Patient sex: M
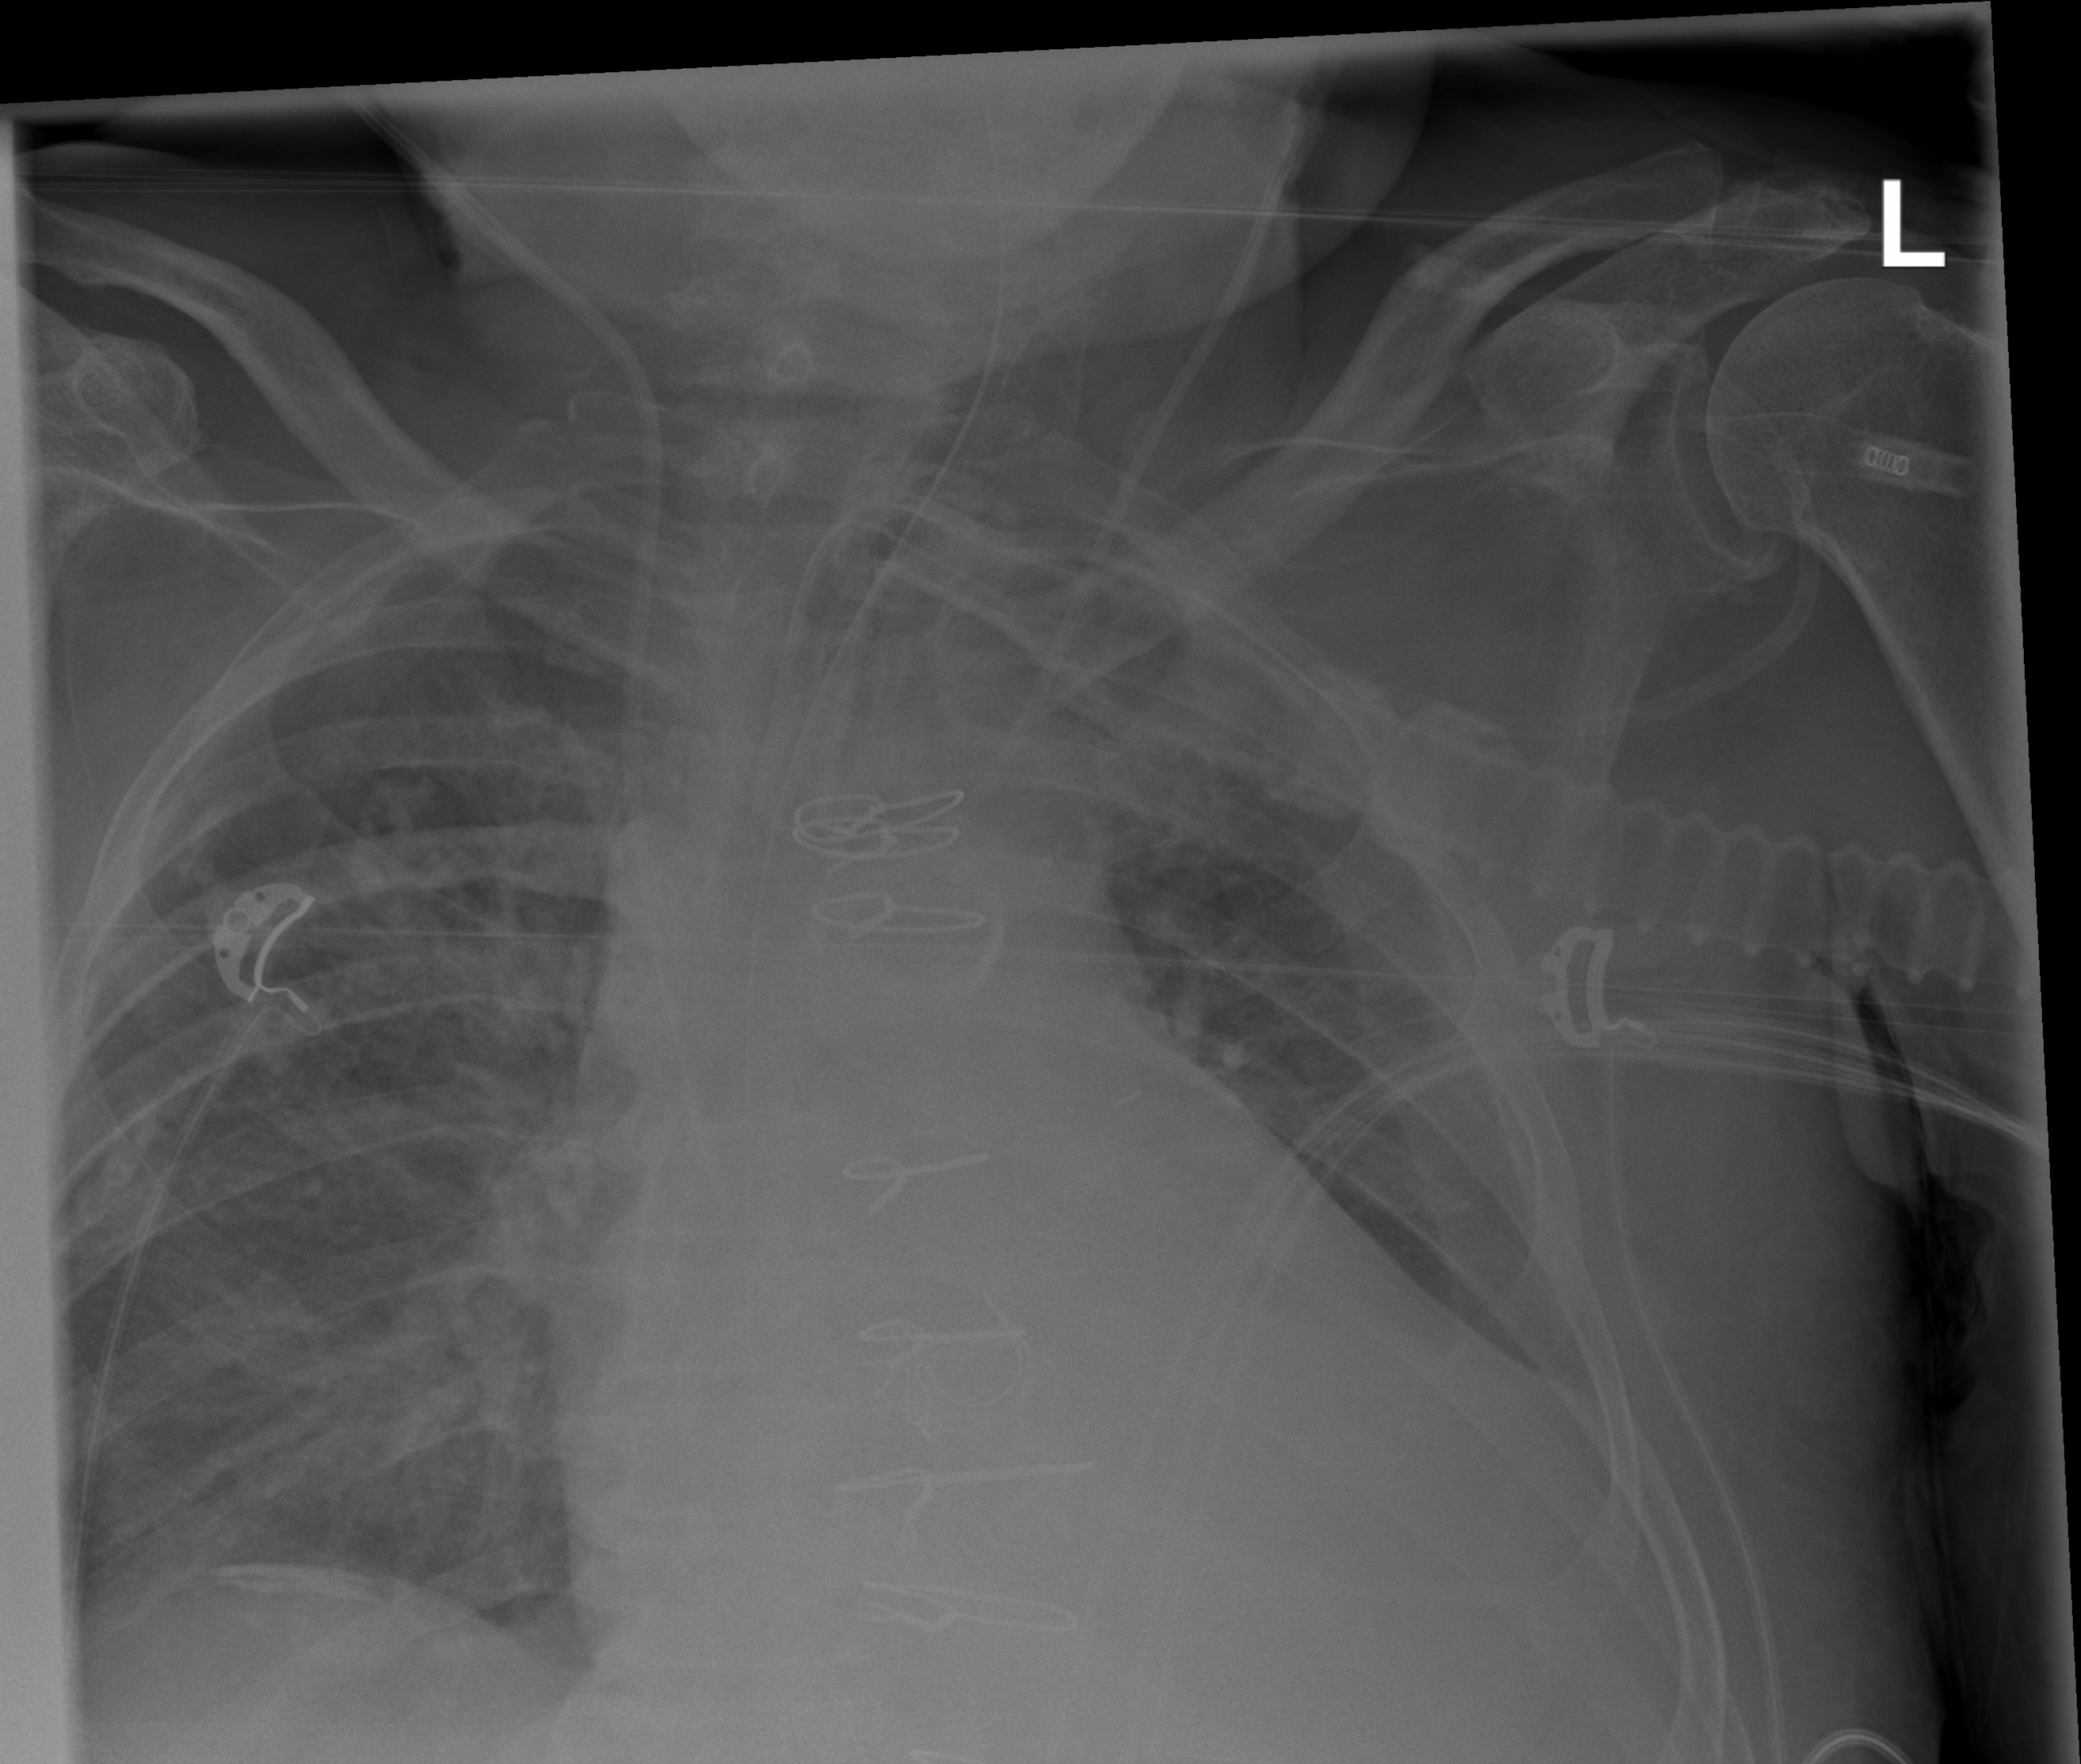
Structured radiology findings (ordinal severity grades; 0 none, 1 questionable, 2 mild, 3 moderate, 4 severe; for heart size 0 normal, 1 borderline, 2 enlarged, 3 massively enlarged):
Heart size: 2
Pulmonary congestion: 2
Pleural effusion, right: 0
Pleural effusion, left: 2
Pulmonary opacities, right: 2
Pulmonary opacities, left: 0
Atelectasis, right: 2
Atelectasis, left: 2